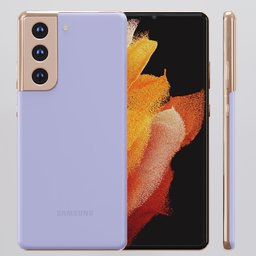
Label: electronics